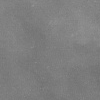
Atmospheric dust classification: dusty